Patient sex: M
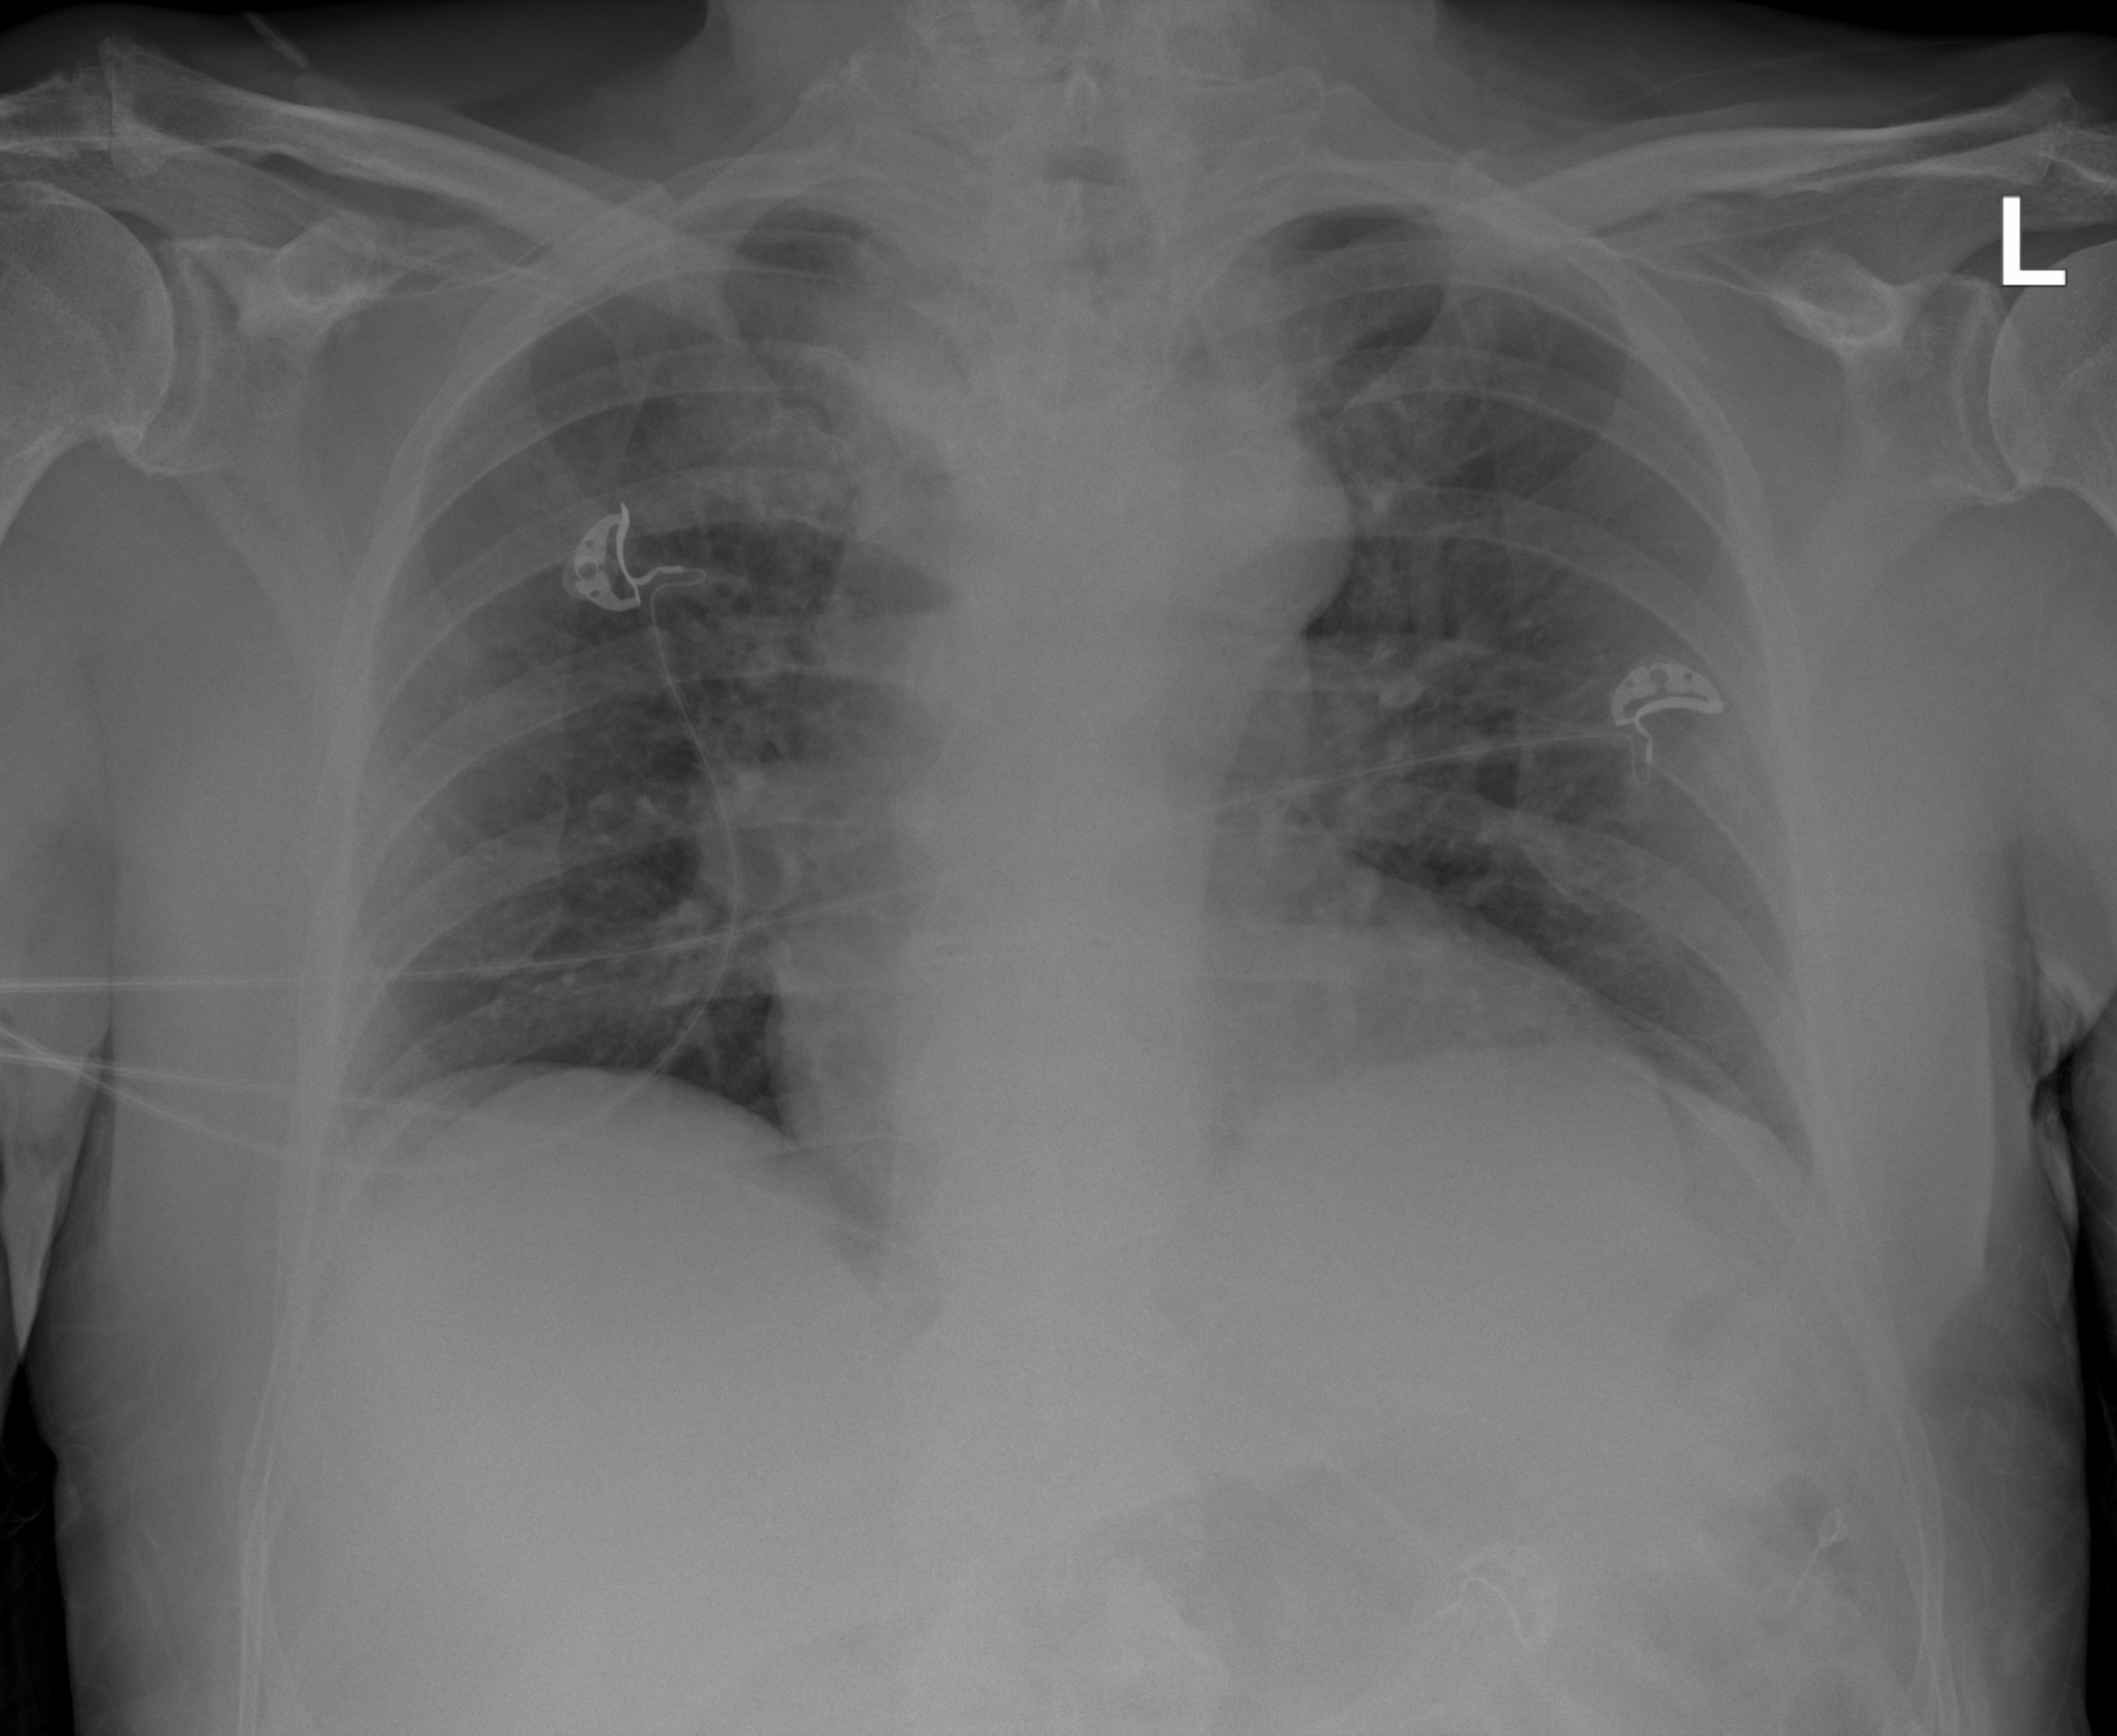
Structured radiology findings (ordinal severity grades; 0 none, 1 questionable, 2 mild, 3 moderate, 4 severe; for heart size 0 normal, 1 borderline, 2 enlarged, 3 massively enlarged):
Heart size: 2
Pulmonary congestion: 2
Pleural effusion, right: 2
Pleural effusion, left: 0
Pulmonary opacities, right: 0
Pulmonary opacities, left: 0
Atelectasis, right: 0
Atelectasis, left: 0